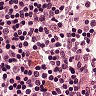
Metastatic tissue present: no